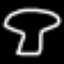
Label: mushroom